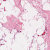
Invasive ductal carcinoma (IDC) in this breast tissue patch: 0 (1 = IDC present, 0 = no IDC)